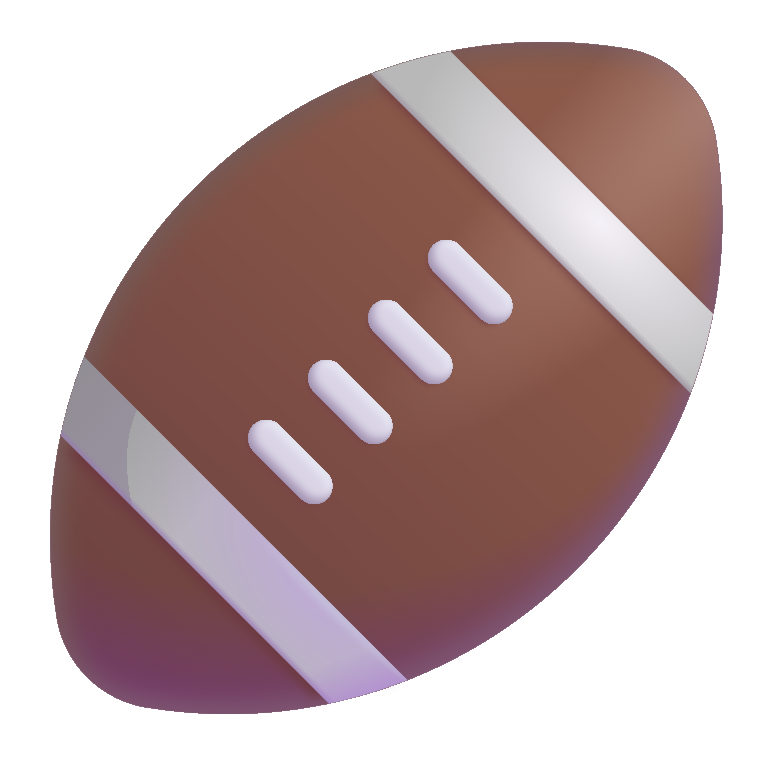
american football color